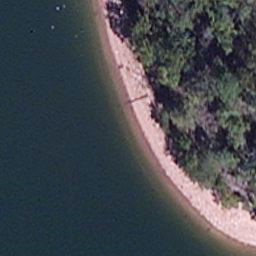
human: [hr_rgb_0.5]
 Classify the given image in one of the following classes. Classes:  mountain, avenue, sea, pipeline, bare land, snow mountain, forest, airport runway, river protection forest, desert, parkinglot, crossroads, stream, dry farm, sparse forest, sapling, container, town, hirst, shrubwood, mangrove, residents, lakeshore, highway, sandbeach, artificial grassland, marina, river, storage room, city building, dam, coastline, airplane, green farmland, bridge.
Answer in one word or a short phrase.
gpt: lakeshore